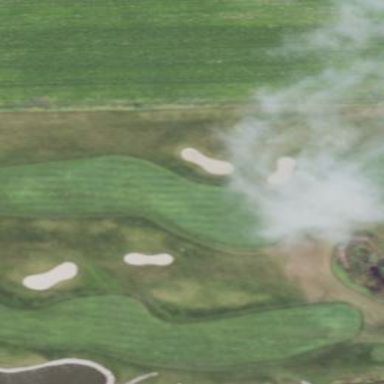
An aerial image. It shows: Grassy area designated as golf fairway.